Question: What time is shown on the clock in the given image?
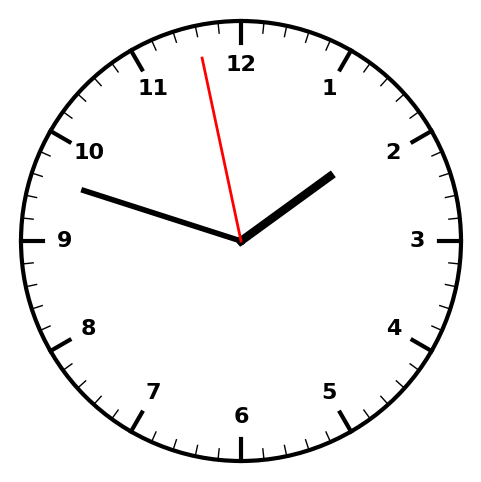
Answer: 01:47:58